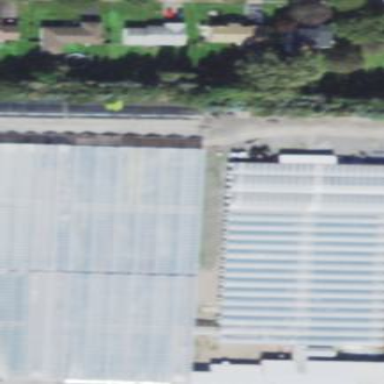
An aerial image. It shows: Greenhouse.